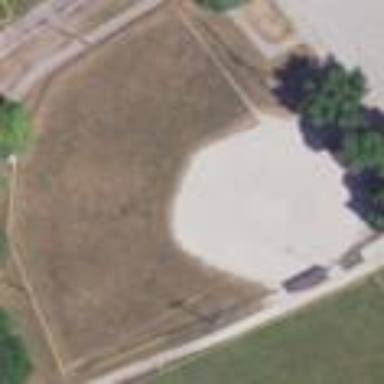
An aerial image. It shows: Baseball pitch for leisure and sports activities.